Question: Which one is the best way to approach links on a blog listing to improve accessibility?
1. Only a link on the "Read More" button
2. An <a> tag surrounding the entire list item, to make every area clickable
3. Everything with its own <a> tag

I was been reading about this and the first option sounds like the best for screen readers, but isn't nice to not be able to click on the title or text to enter the post.
I think that the second options its the best, but that approach conflits with the share buttons, because link inside links isn't valid HTML.
And the third one looks bloated and mess with the screen reader.
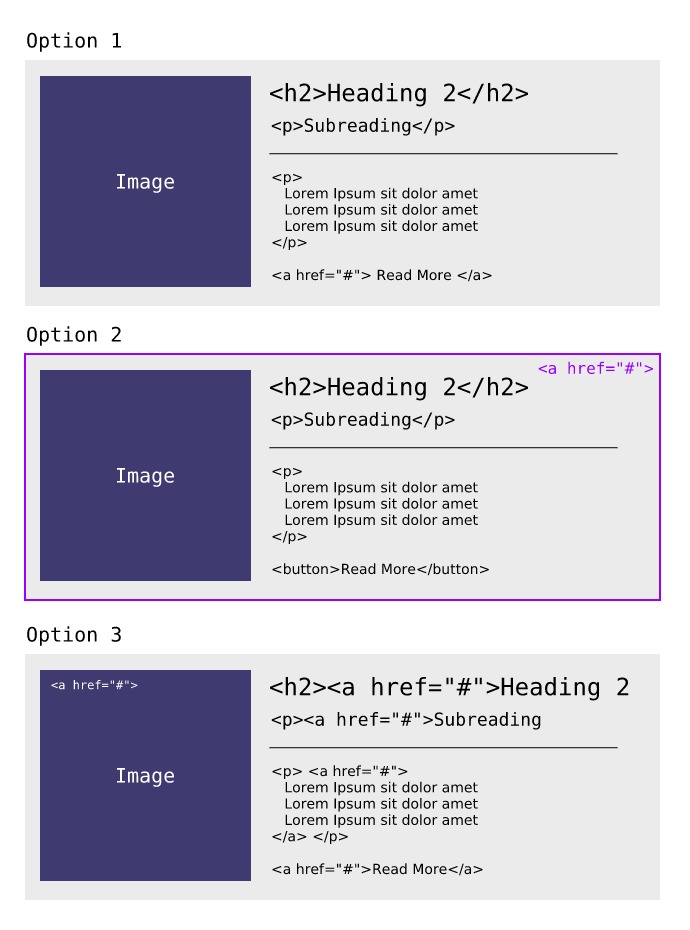
Answer: For people using keyboard navigation, it's best to only have one link with good and short alternative text, like
'''
<a href="#" aria-label="Read more about Original post title">Read more</a>
'''
But this does not prevent you from using the 'onclick' event on the outer div to make the full snippet clickable in order to improve mouse navigation.